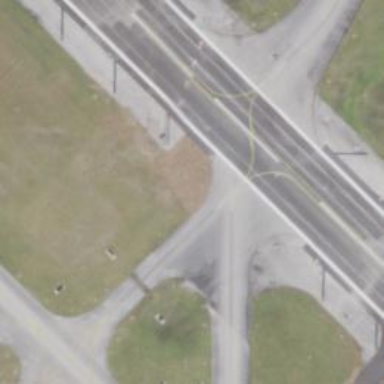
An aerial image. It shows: View of taxiway at the airport.